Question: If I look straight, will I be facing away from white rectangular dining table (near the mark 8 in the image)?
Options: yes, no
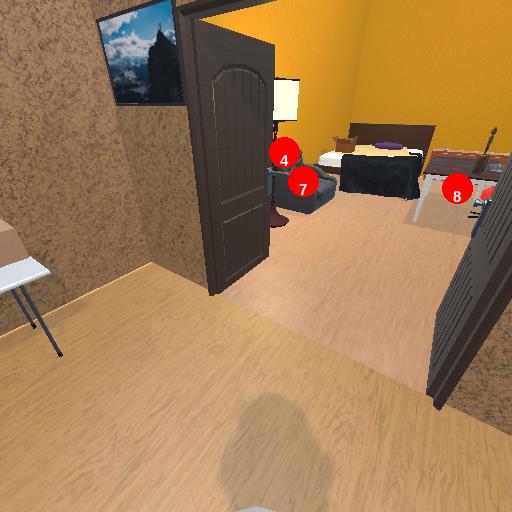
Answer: yes